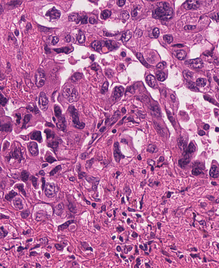
Tumor epithelial tissue: yes
Tumor-associated stroma tissue: yes
Normal tissue: no